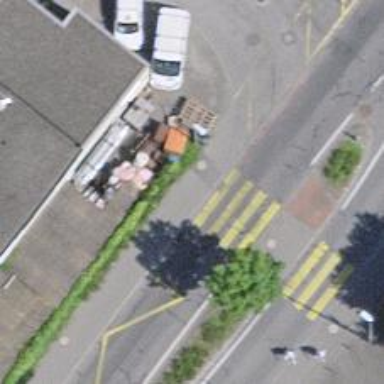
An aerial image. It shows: Sidewalk.